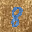
Label: 8